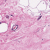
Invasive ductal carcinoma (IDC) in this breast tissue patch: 0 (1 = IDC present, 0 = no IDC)